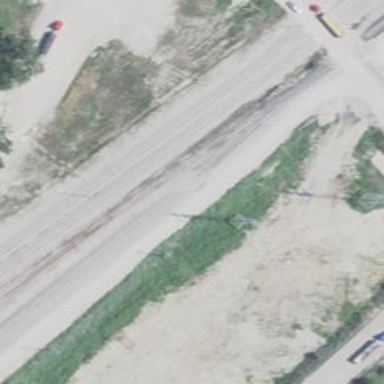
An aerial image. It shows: Railway spur service.